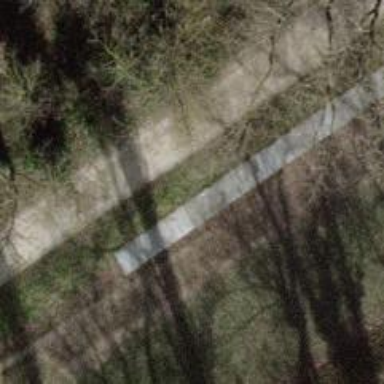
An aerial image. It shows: Concrete bench.